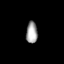
Tissue: prostate
Cell type: Fibroblasts
Senescence score: 0.7207
Nuclear area (px): 243
Mean DAPI intensity: 159.523